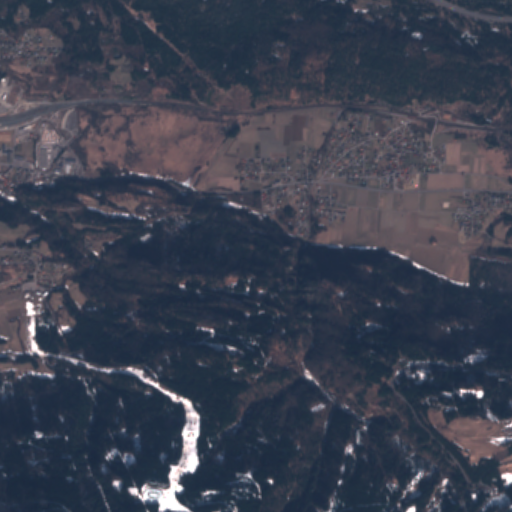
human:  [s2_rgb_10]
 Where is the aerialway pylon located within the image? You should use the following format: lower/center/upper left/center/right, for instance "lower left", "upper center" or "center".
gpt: The aerialway pylon is located in the lower left of the image.
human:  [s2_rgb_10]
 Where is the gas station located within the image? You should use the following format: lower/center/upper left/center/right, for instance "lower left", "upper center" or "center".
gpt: The gas station is located in the center left of the image.
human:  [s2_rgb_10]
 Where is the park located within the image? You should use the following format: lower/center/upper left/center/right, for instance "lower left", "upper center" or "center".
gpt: The park is located in the upper right of the image.
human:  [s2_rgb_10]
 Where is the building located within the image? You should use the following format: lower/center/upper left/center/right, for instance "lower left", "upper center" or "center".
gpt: There is no building in the image.